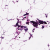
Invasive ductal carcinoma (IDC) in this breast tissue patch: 0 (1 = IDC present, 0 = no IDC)